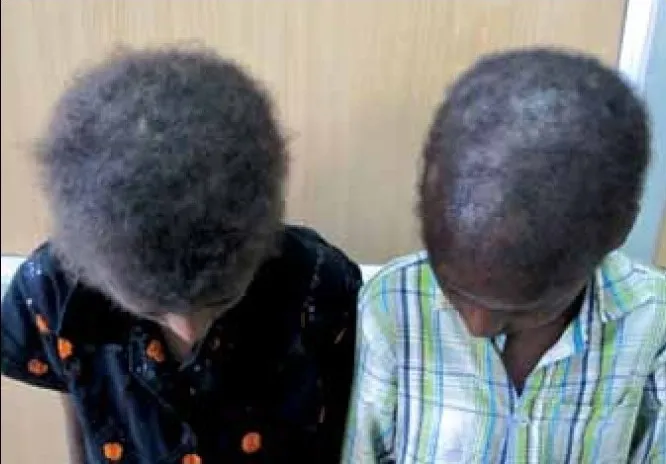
Woolly hair.
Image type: medical_photograph (oral_photograph)